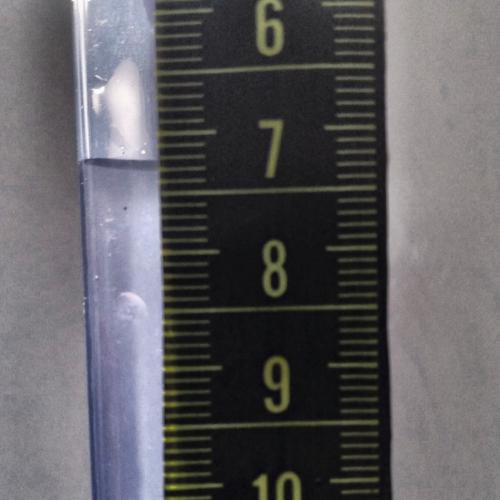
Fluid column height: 7.2 cm